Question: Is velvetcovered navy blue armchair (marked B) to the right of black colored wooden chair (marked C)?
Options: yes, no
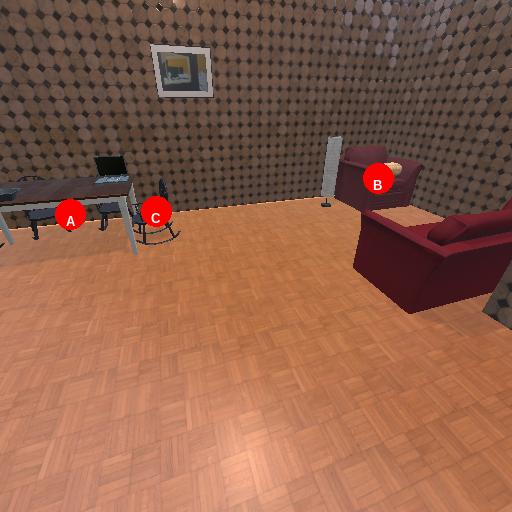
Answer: yes